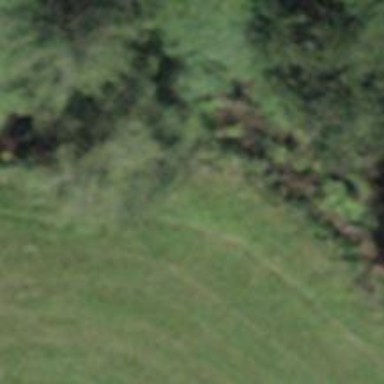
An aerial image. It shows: Grassy path.